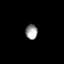
Tissue: prostate
Cell type: T cells
Senescence score: 0.3384
Nuclear area (px): 176
Mean DAPI intensity: 156.108